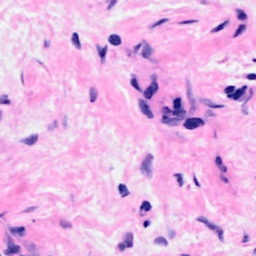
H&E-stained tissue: Breast